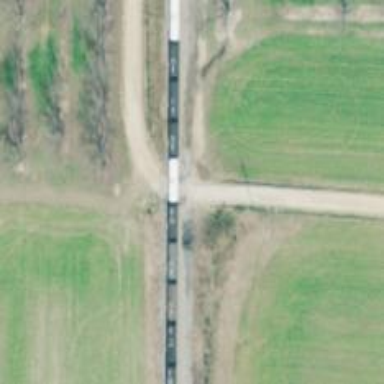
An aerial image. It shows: Railway level crossing.